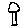
Label: tree